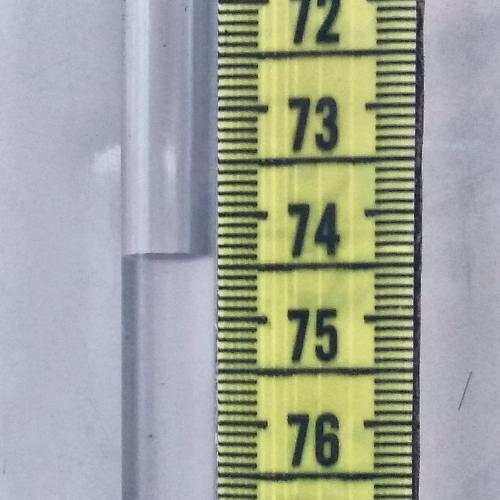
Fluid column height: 74.4 cm